Question: I've searched for the equation which calculates the ln of a number x and found out that this equation is:

and I've written this code to implement it:
'''
double ln = x-1 ;
for(int i=2;i<=5;i++)
{
double tmp = 1 ;
for(int j=1;j<=i;j++)
tmp *= (x-1) ;
if(i%2==0)
ln -= (tmp/i) ;
else
ln += (tmp/i) ;
}
cout << "ln: " << setprecision(10) << ln << endl ;
'''
but unfortunately I'm getting outputs completely different from output on my calculator especially for large numbers, can anyone tell me where is the problem ?
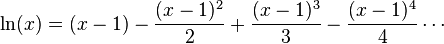
Answer: The equation you link to is an infinite series as implied by the ellipsis following the main part of the equation and as indicated more explicitly by the previous formulation on the same page:

In your case, you are only computing the first four terms. Later terms will add small refinements to the result to come closer to the actual value, but ultimately to compute all infinite steps will require infinite time.
However, what you can do is approximate your response to something like:
'''
double ln(double x) {
// validate 0 < x < 2
double threshold = 1e-5; // set this to whatever threshold you want
double base = x-1; // Base of the numerator; exponent will be explicit
int den = 1; // Denominator of the nth term
int sign = 1; // Used to swap the sign of each term
double term = base; // First term
double prev = 0; // Previous sum
double result = term; // Kick it off
while (fabs(prev - result) > threshold) {
den++;
sign *=- 1;
term *= base;
prev = result;
result += sign * term / den;
}
return result;
}
'''
What this does is compute each term until the absolute difference between two consecutive terms is less than some threshold you establish.
Now this is not a particularly efficient way to do this. It's better to work with the functions the language you're using (in this case C++) provides to compute the natural log (which another poster has, I believe already shown to you). But there may be some value in trying this for yourself to see how it works.
Also, as barak manos notes below, this Taylor series only converges on the range (0, 2), so you will need to validate the value of 'x' lies in that range before trying to run actual computation.